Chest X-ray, AP view. Patient: 28 years old, sex M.
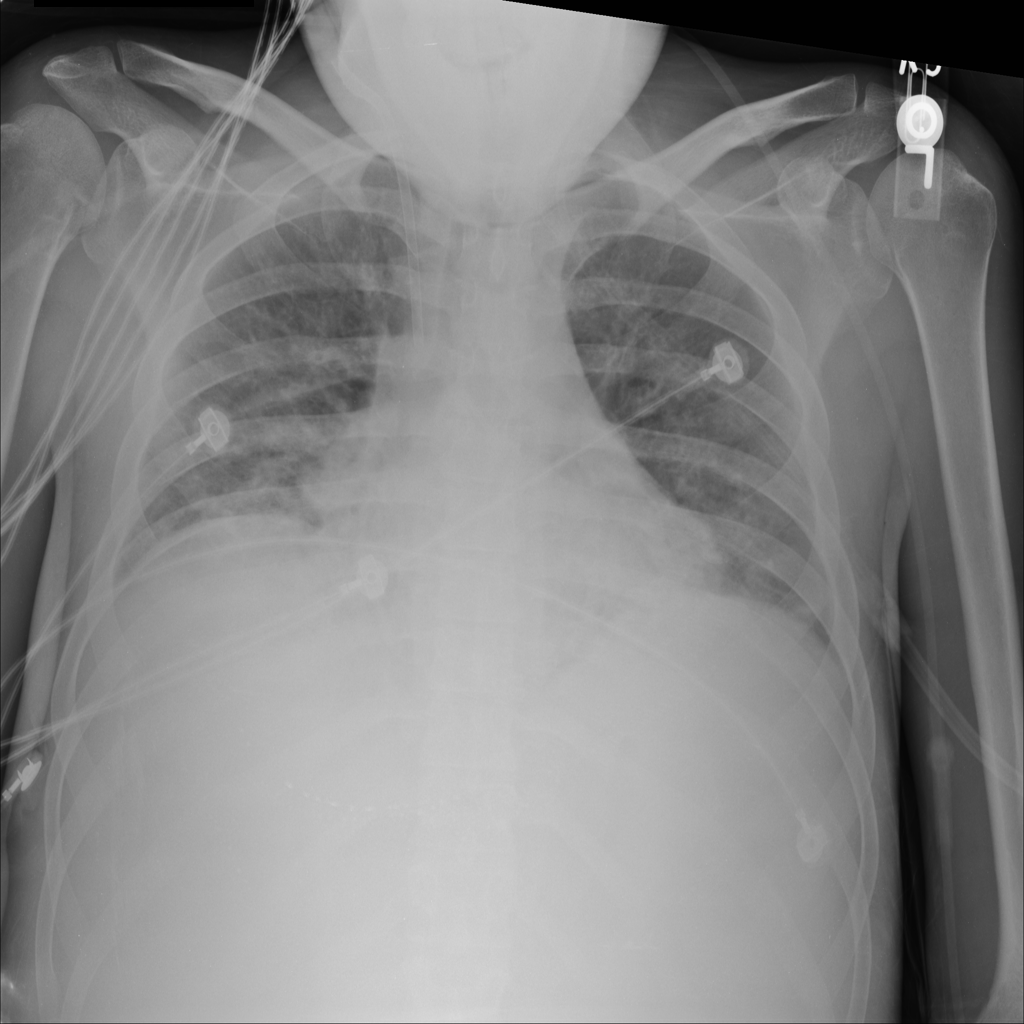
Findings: Effusion, Infiltration